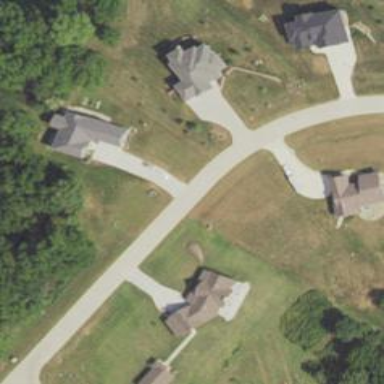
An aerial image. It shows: Residential road.